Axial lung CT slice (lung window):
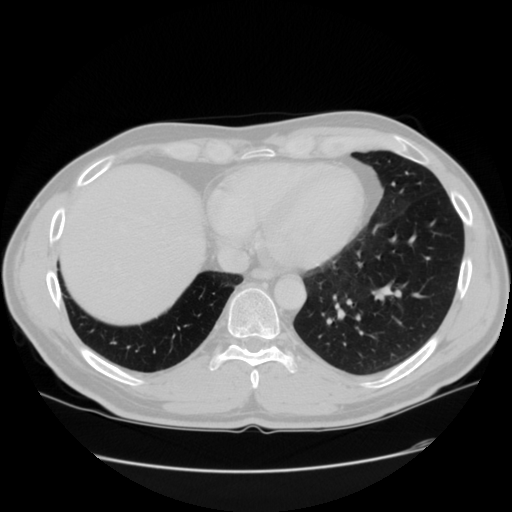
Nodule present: no